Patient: sex F, age 65
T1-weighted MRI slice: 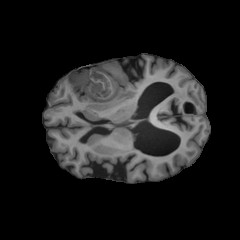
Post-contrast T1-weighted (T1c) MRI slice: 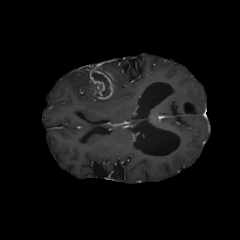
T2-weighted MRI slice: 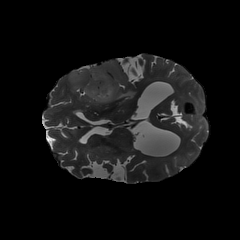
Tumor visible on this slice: yes
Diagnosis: Glioblastoma, IDH-wildtype
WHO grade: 4